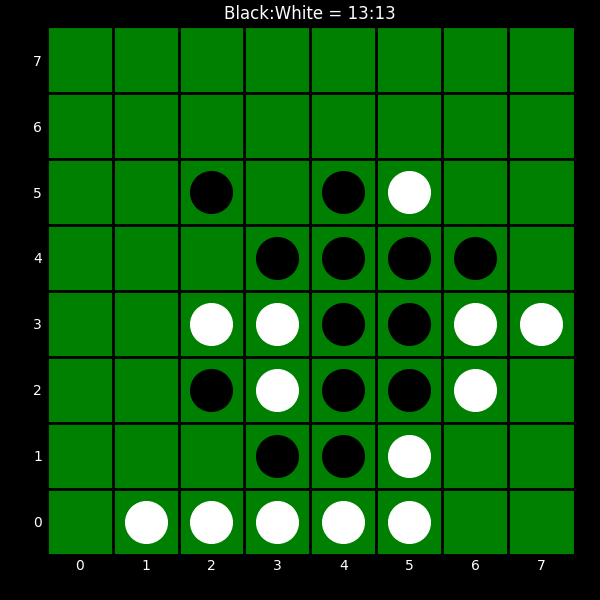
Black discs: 13
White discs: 13